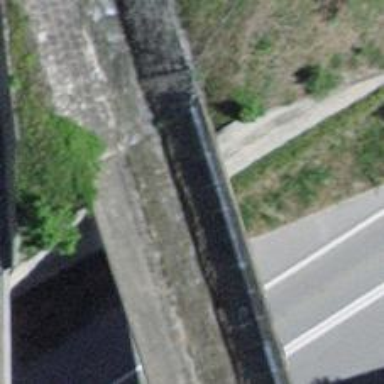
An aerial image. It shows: Aqueduct bridge.